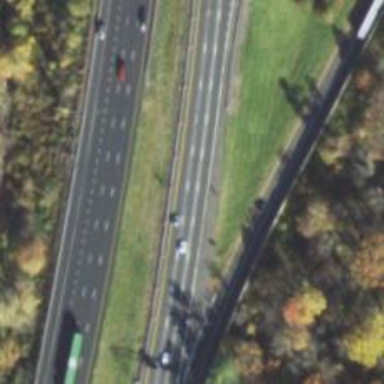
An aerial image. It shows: Motorway.